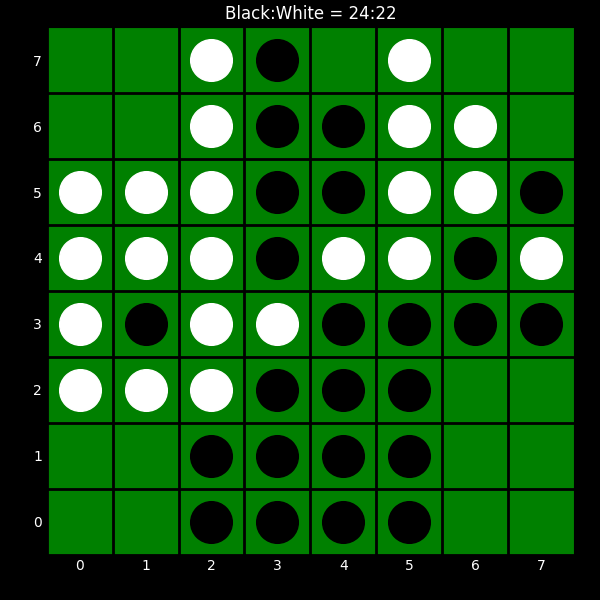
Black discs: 24
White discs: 22